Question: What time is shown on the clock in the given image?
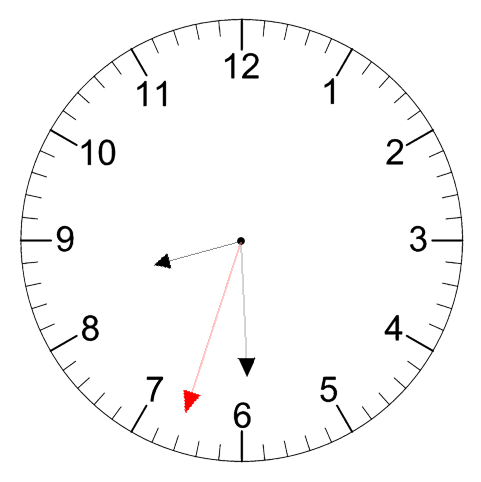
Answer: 08:29:33